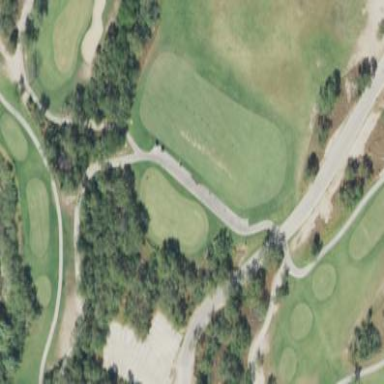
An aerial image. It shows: Rough area in golf course.